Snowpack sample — Loveland Pass, Silver Plume, Colorado, USA (2/11/26, 12:00 PM MST)
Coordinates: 39.663, -105.886
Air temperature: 35 °F
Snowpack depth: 82 cm
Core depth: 40 cm
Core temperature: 23 °F
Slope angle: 13°, slope face: 12°
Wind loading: high
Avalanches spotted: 1
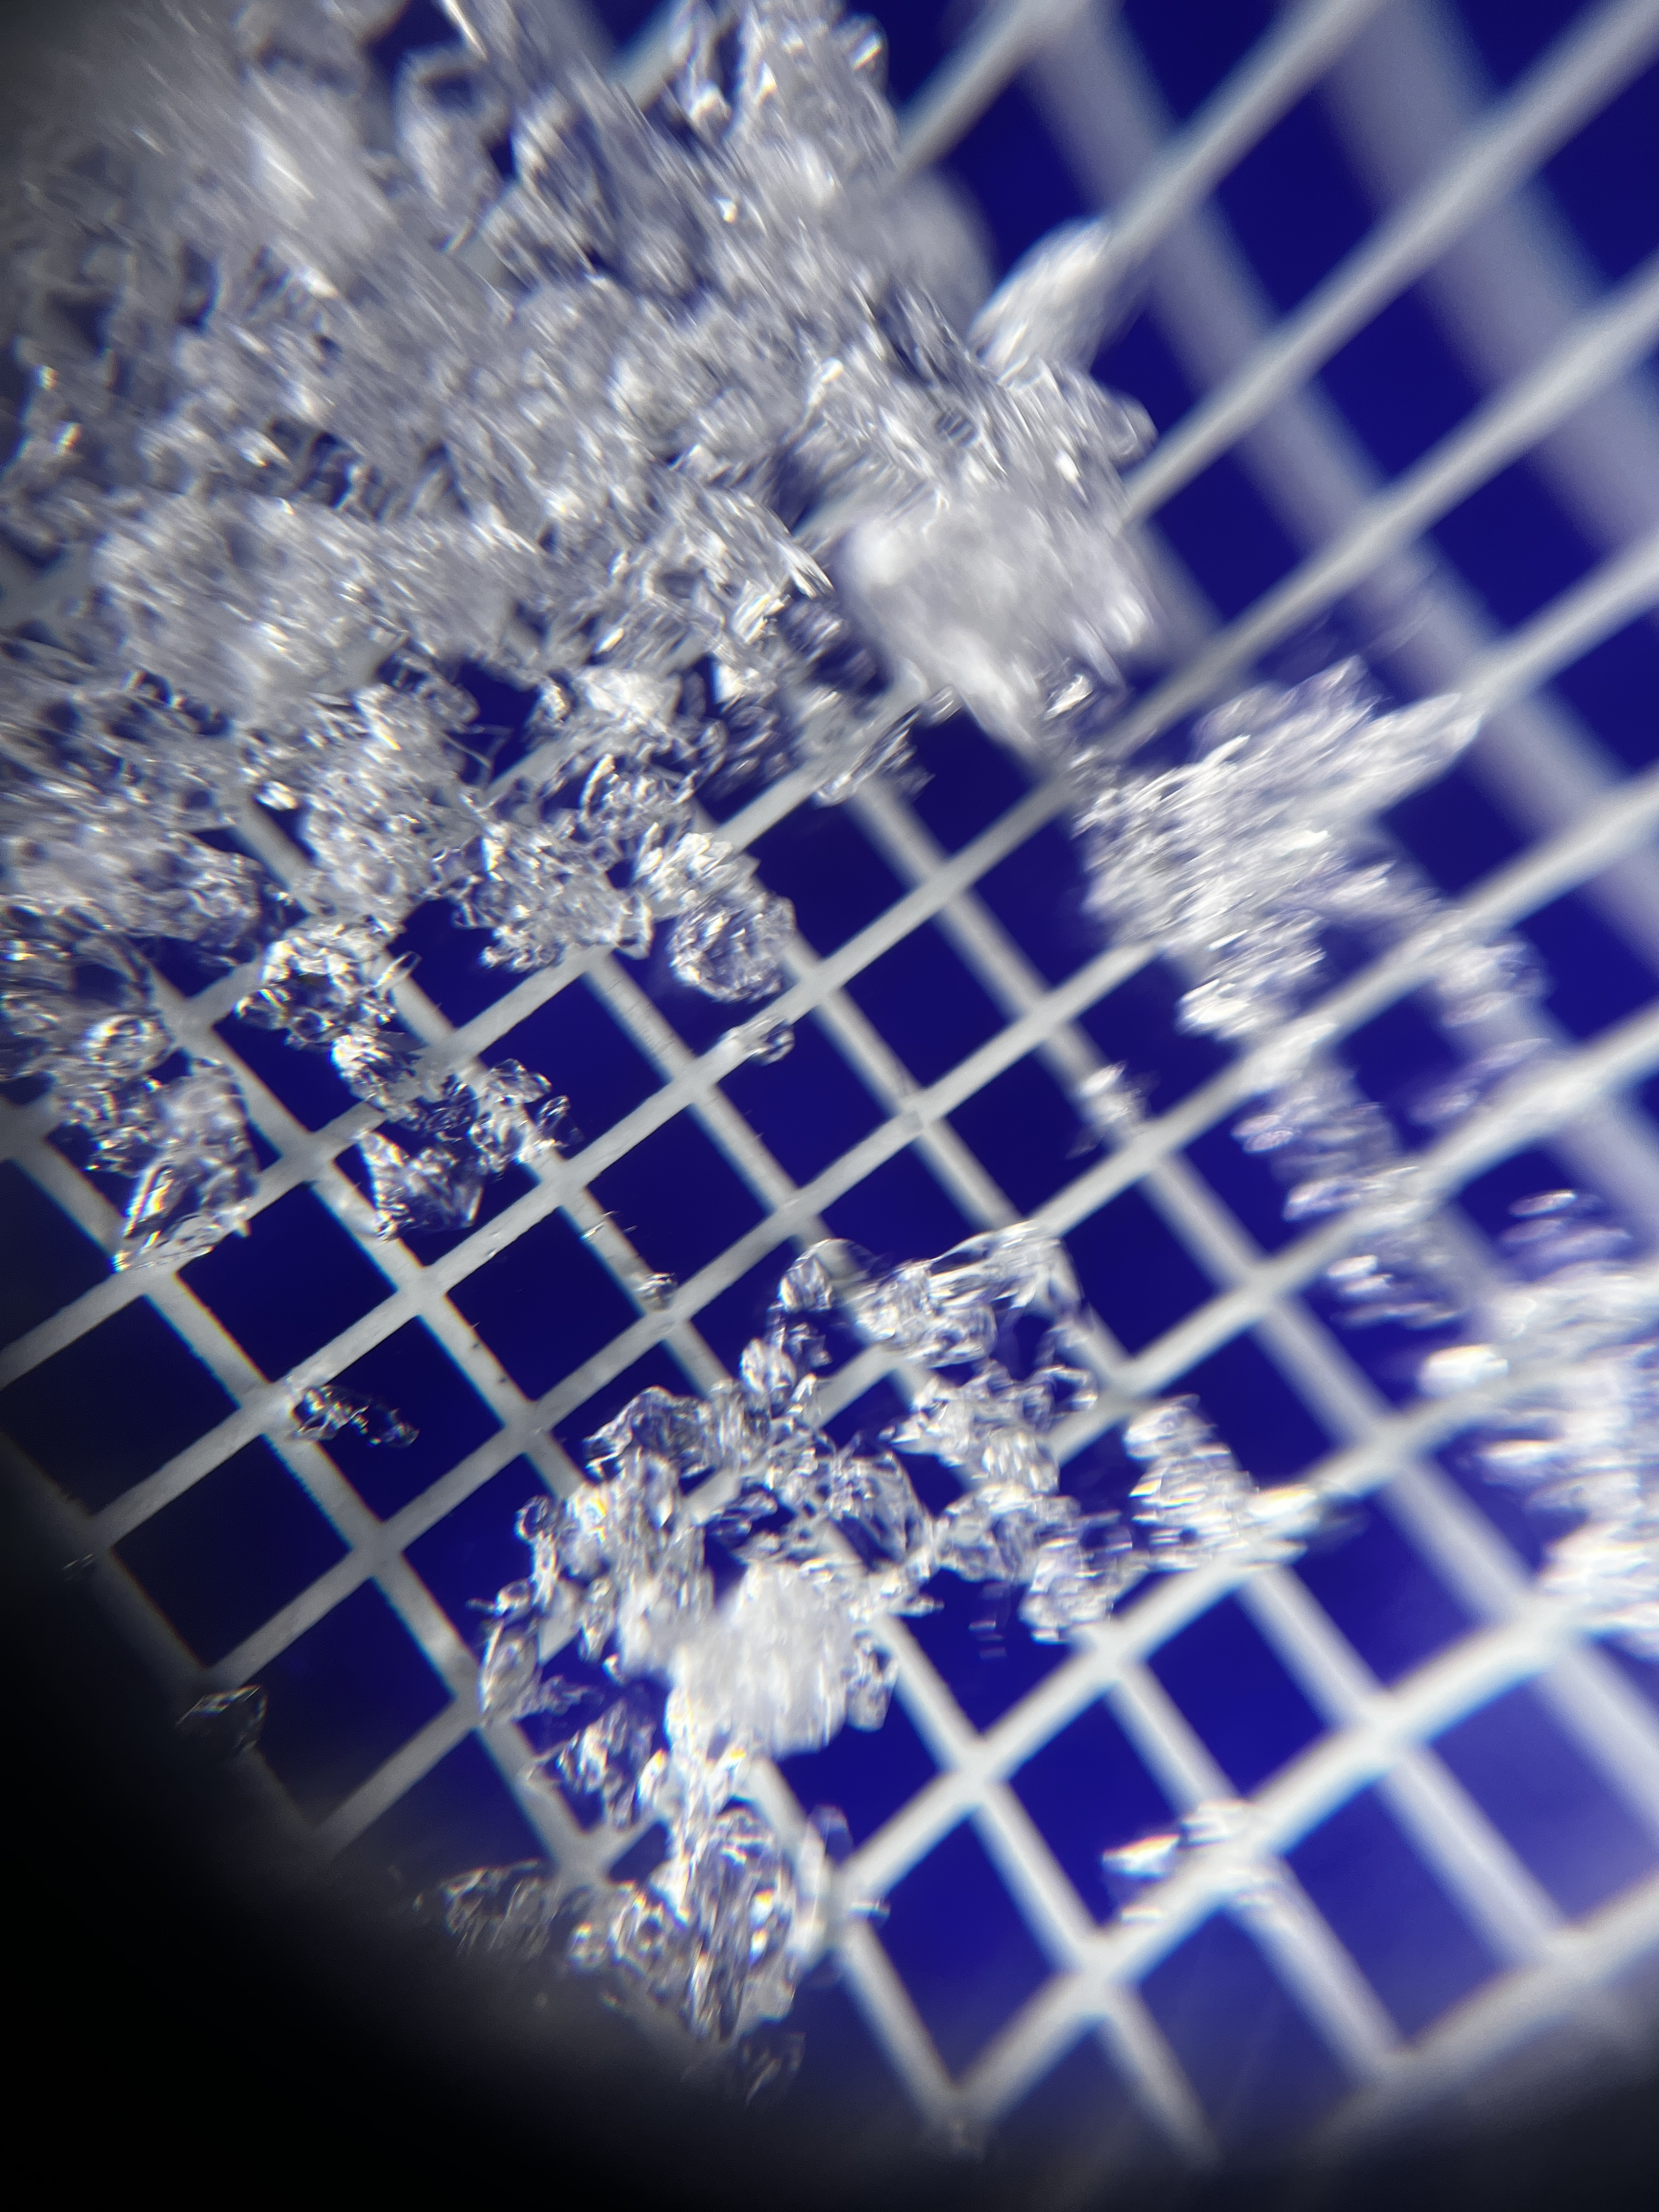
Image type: magnified_profile
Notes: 1 small avalanche spotted on the north side of the bowl, lots of wind loading